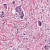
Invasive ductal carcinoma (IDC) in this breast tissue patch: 1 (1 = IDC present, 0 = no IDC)